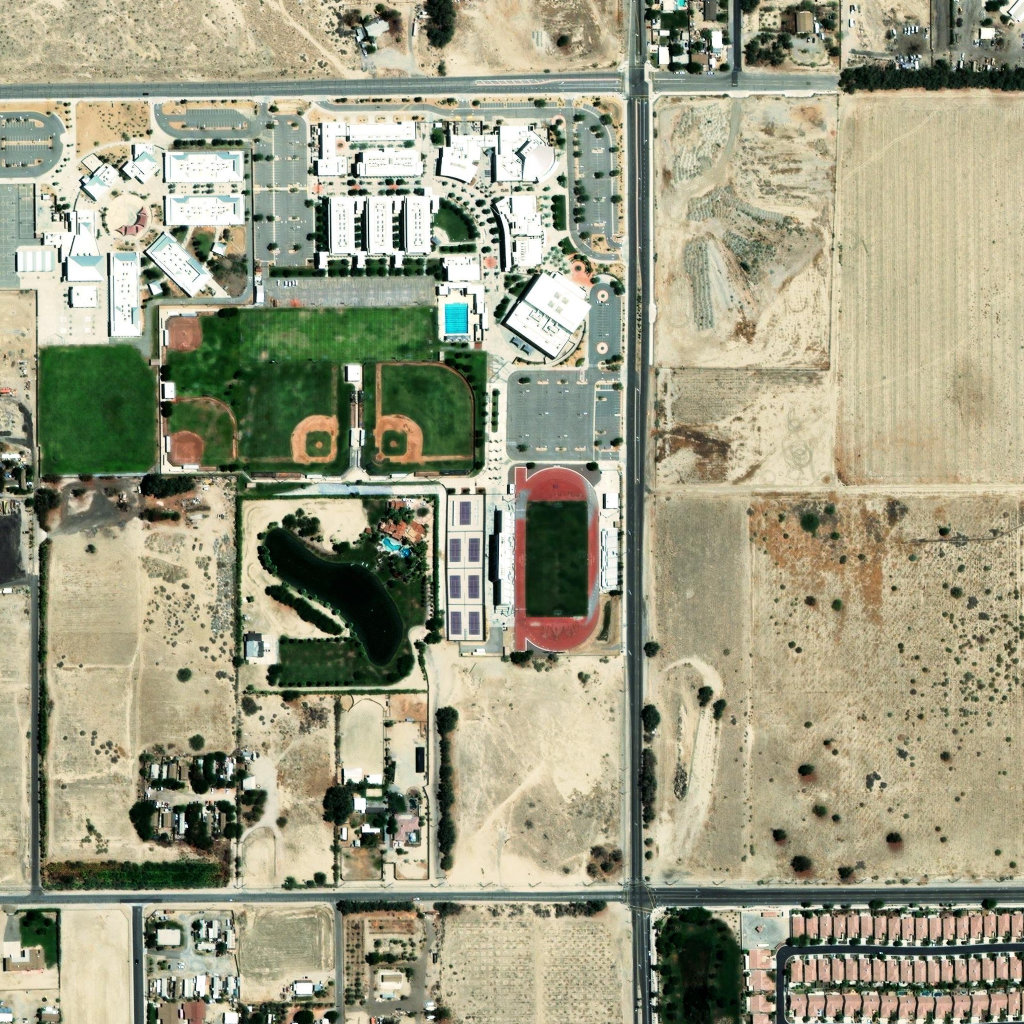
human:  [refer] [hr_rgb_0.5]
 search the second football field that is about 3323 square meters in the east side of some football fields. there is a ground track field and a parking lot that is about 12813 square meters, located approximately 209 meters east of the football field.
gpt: <box>[[25, 30, 33, 34, 0]]</box>